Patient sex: F
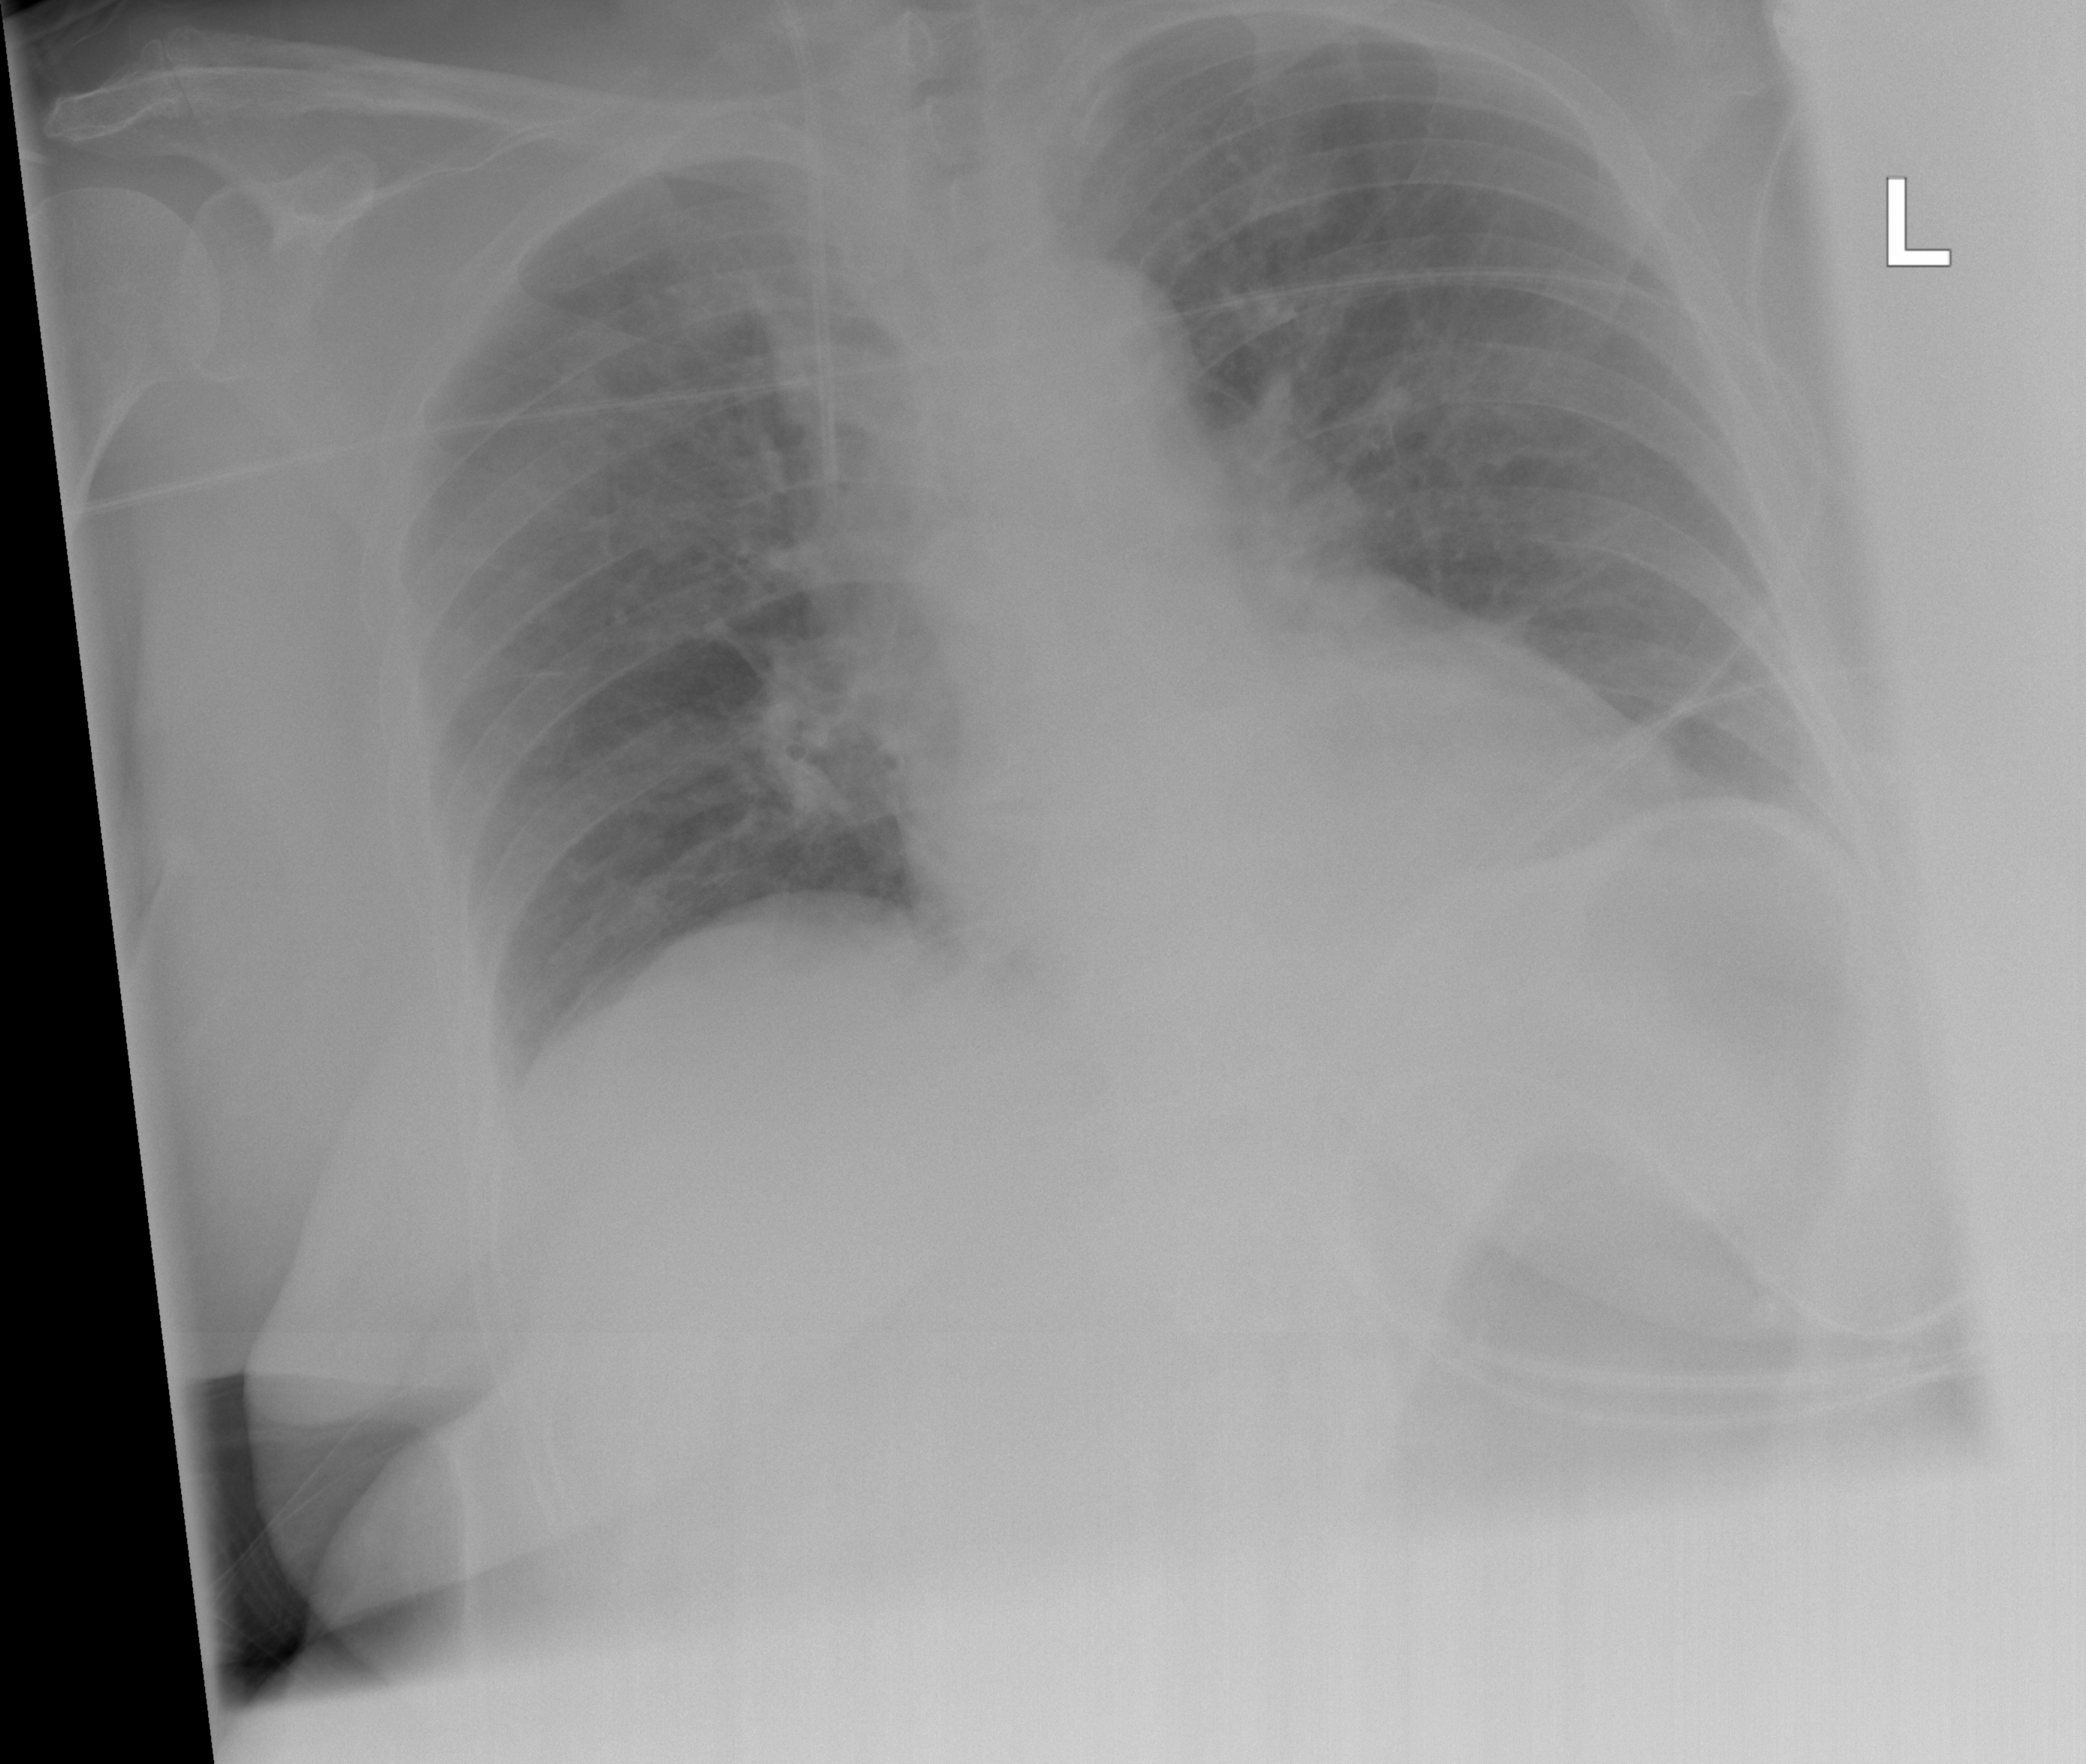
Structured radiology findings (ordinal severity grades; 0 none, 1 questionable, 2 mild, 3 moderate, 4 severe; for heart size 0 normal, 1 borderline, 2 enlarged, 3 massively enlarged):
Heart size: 2
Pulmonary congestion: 0
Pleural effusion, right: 0
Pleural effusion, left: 2
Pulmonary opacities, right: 0
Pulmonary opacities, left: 0
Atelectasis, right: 0
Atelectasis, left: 2